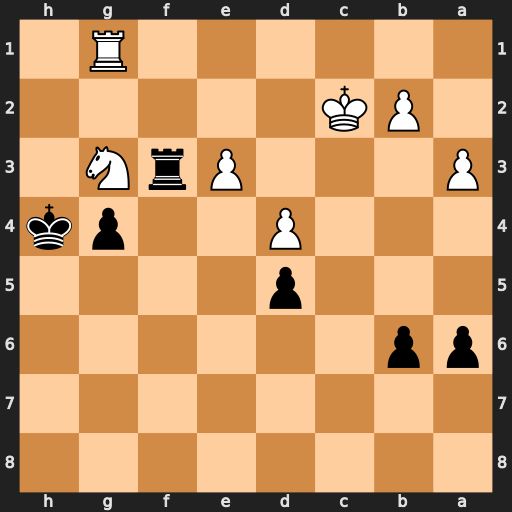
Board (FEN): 8/8/pp6/3p4/3P2pk/P3PrN1/1PK5/6R1
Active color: b
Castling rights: -
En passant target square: -
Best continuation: Rxg3 Rxg3 Kxg3 e4 dxe4